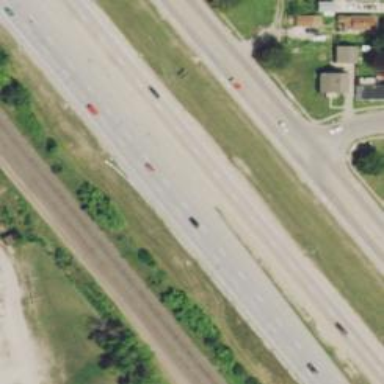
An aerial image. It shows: Motorway.